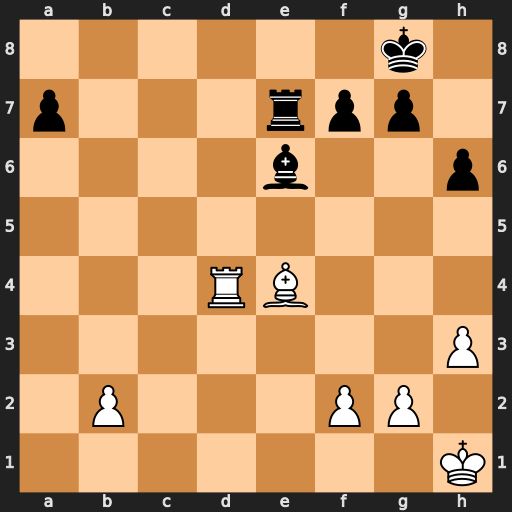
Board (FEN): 6k1/p3rpp1/4b2p/8/3RB3/7P/1P3PP1/7K
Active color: w
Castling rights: -
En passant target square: -
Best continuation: Rd8+ Re8 Rxe8#